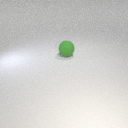
large green rubber sphere